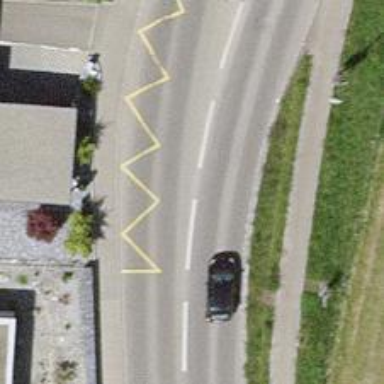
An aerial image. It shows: Bus stop equipped with public transport stop position.